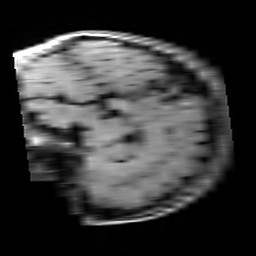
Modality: T1w
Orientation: sagittal
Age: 22
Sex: female
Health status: healthy
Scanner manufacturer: siemens
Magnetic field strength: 3 T
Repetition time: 4.1 s
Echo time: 0.0085 s